Aerial crown-view tile of a tropical tree (Barro Colorado Island, Panama), acquired 20240813:
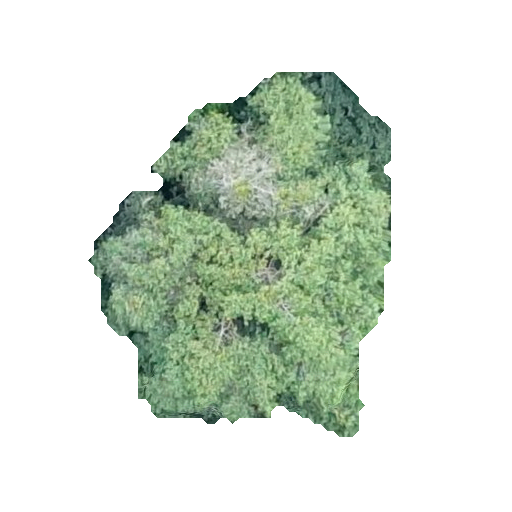
Species: Chrysophyllum cainito
GBIF accepted scientific name: Chrysophyllum cainito
Crown area: 120.262 m²